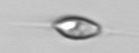
Label: Chrysochromulina